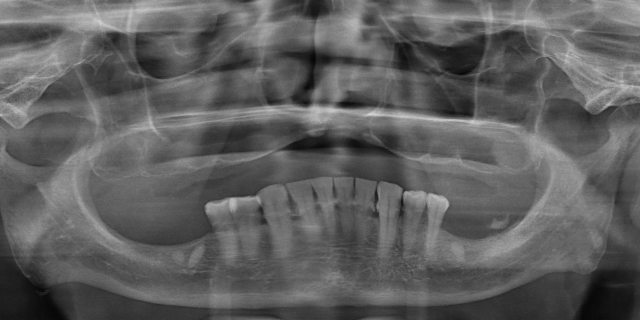
adult